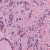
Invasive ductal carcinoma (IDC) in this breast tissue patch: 1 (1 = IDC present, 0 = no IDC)